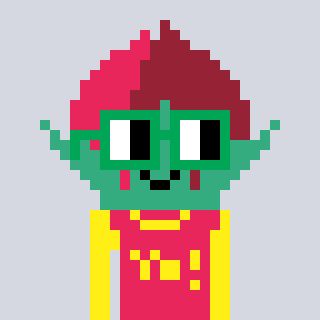
a pixel art character with square green glasses, a rosebud-shaped head and a redpinkish-colored body on a cool background